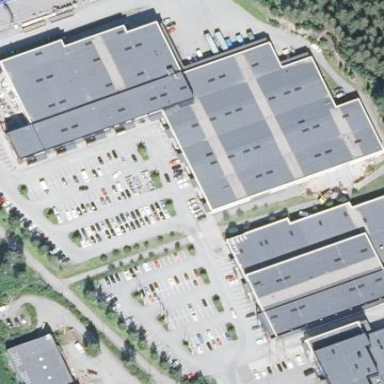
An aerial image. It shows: Mall building.